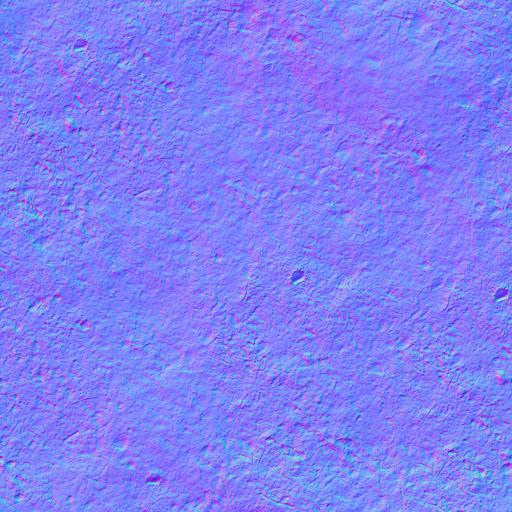
gravel ground pebbles rocky